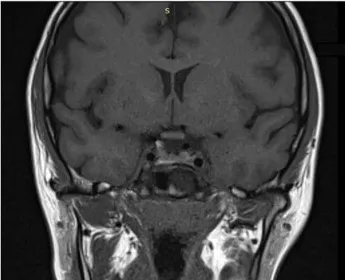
Patient's MRI imaging and comparison with a control subject: T1-weighted MRI image in the coronal . Plane demonstrated the presence of the corpus callosum. In a control subject.
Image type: radiology (mri)